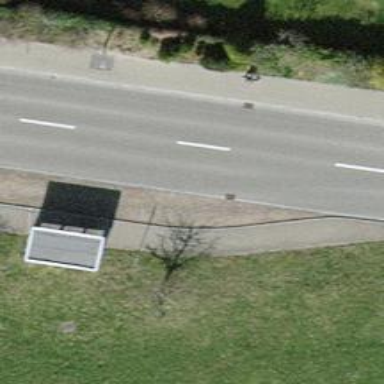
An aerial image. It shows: Platform for public transport with shelter.